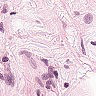
Metastatic tissue present: no